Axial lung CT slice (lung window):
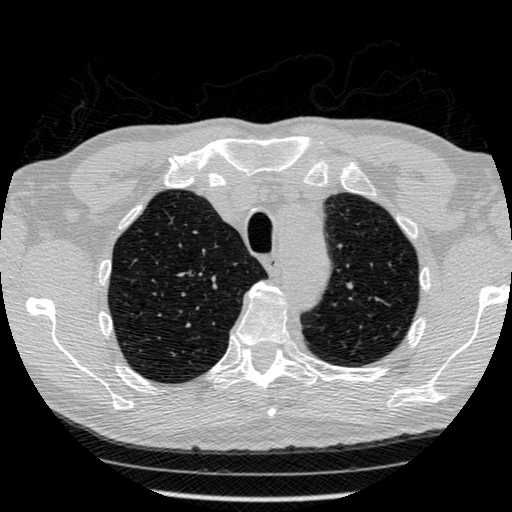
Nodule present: no